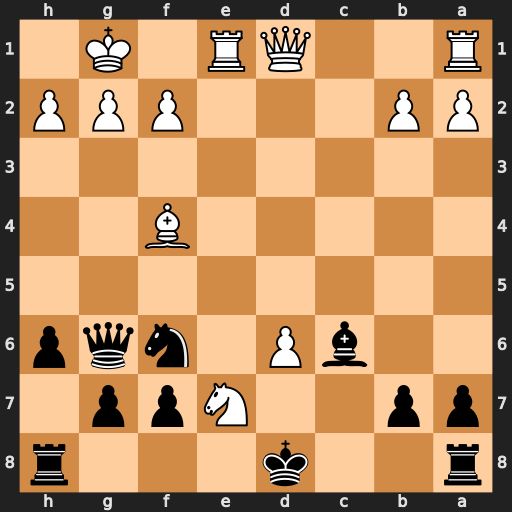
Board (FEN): r2k3r/pp2Npp1/2bP1nqp/8/5B2/8/PP3PPP/R2QR1K1
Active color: b
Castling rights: -
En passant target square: -
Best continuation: Qxg2#